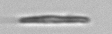
Label: fiber